Problem: fourth_player (2022, round3)

Four friends are playing a card game with two teams of two players each. Team \(A\) consists of players \(A1\) and \(A2\) while team \(B\) consists of players \(B1\) and \(B2\).

There is a deck of \(N\) cards (where \(N\) is always a multiple of \(4\)), numbered from \(1\) to \(N\), with all cards visible to all players at all times. First, the cards are dealt out evenly to each player:
- Player \(A1\) has cards \(A1_1\), ..., \(A1_{N/4}\).
- Player \(B1\) has cards \(B1_1\), ..., \(B1_{N/4}\).
- Player \(A2\) has cards \(A2_1\), ..., \(A2_{N/4}\).
- Player \(B2\) has cards \(B2_1\), ..., \(B2_{N/4}\).

The game proceeds for \(N/4\) rounds. In each round, each player plays a card. Player \(A1\) plays first, then player \(B1\), then player \(A2\), then player \(B2\). A player may choose to play any of their cards when it’s their turn. After all four players have played a card, the team who played the highest card will score \(1\) point. Once a round is complete, the four played cards are removed from the game, and then the next round starts. This continues until all cards have been played.

For example, the first round of the second sample case might be played as follows, with player \(B2\) winning a point for team \(B\):

{{PHOTO_ID:1558229151280116|WIDTH:600}}

Assuming each team plays to maximize its score, how many points will team \(A\) score?

# Constraints

\(1 \le T \le 500\)
\(4 \le N \le 4{,}000{,}000\)
\(N\) is a multiple of \(4\).
Each card from \(1\) to \(N\) is guaranteed to exist in exactly one player’s hand.

The sum of \(N\) across all test cases is at most \(5{,}000{,}000\).

# Input Format

Input begins with a single integer \(T\), the number of test cases. For each test case, there is first a line containing a single integer \(N\). Then there are \(4\) lines containing the players' cards:
- Line 1: \(N/4\) space-separated integers, \(A1_1, ..., A1_{N/4}\).
- Line 2: \(N/4\) space-separated integers, \(B1_1, ..., B1_{N/4}\).
- Line 3: \(N/4\) space-separated integers, \(A2_1, ..., A2_{N/4}\).
- Line 4: \(N/4\) space-separated integers, \(B2_1, ..., B2_{N/4}\).

# Output Format

For the \(i\)th test case, output a line containing `"Case #i: "` followed by a single integer, the number of points that team \(A\) will score.

# Sample Explanation

In the first case, one possible way the cards can be played optimally is:
- Round 1: \([2, 7, \textbf{8}, 5]\)
- Round 2: \([1, 3, \textbf{6}, 4]\)

Team \(A\) will score \(2\) points, and team \(B\) can do no better by playing differently.

In the second case, one possible way the cards can be played optimally is:

- Round 1: \([1, 6, 2, \textbf{9}]\)
- Round 2: \([\textbf{13}, 5, 3, 8]\)
- Round 3: \([12, 15, \textbf{16}, 10]\)
- Round 4: \([\textbf{14}, 7, 4, 11]\)

Team \(A\) will score \(3\) points.

In the third case, one possible way the cards can be played optimally is:

- Round 1: \([11, \textbf{12}, 9, 4]\)
- Round 2: \([13, 2, 8, \textbf{14}]\)
- Round 3: \([6, 1, 5, \textbf{10}]\)
- Round 4: \([15, \textbf{16}, 7, 3]\)

Team \(B\) can always prevent team \(A\) from scoring any points.

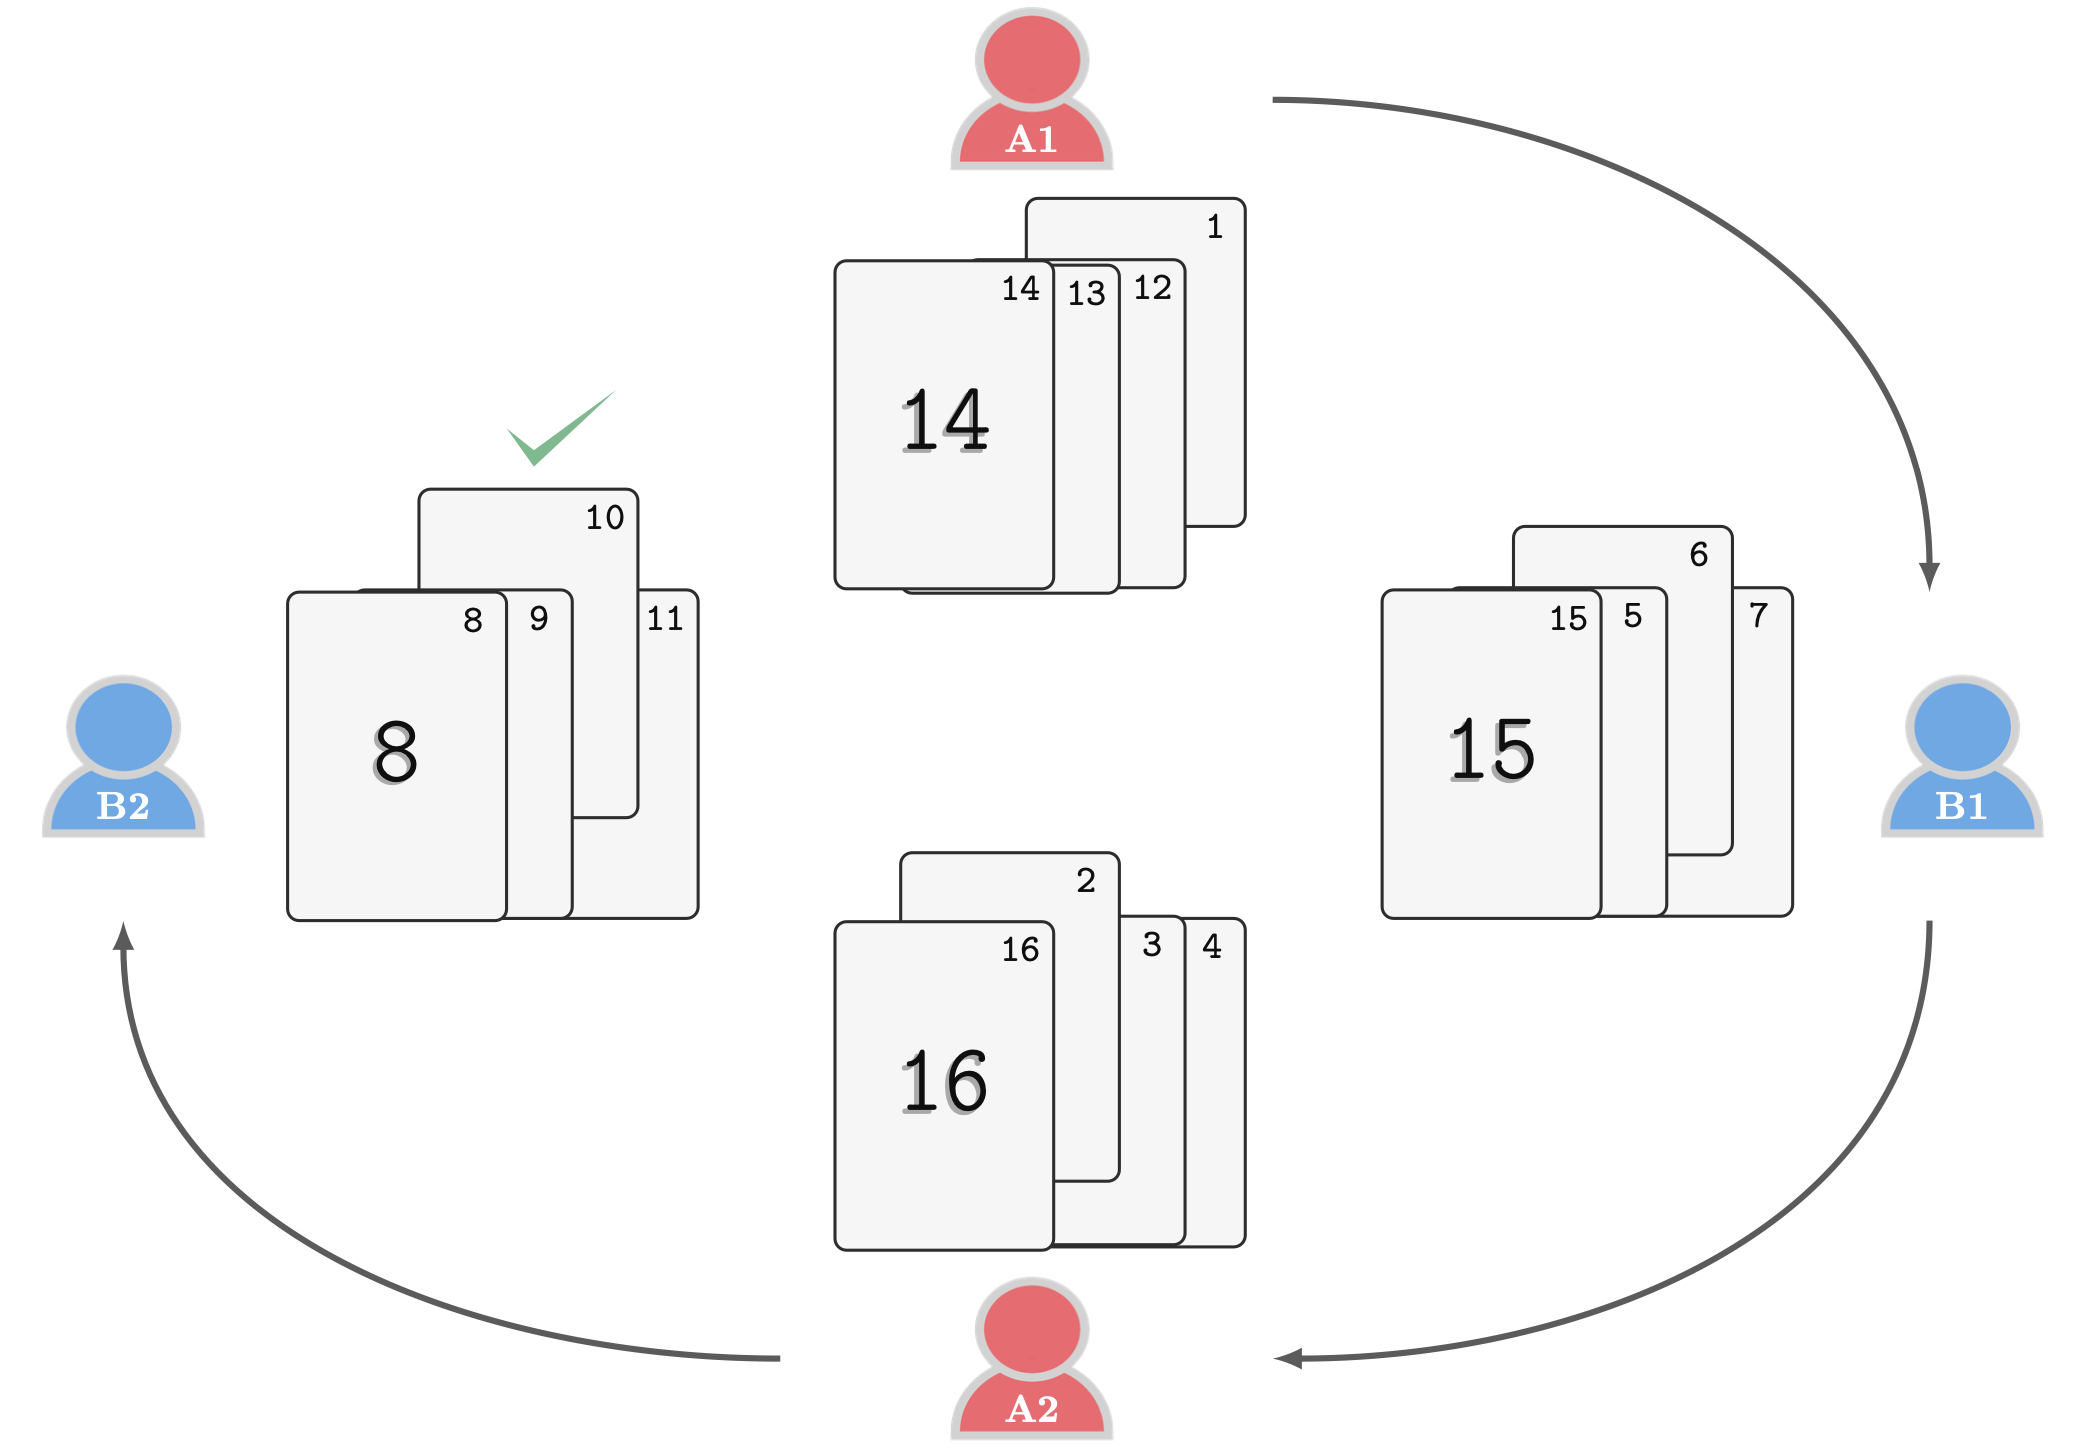

Sample input:
5
8
1 2
3 7
6 8
4 5
16
14 13 12 1
15 5 6 7
16 2 3 4
8 9 10 11
16
15 13 11 6
16 12 1 2
5 9 7 8
14 10 3 4
8
5 2
8 4
7 3
6 1
24
7 6 14 22 18 12
20 23 13 8 16 11
24 21 4 9 1 19
15 5 10 17 3 2

Sample output:
Case #1: 2
Case #2: 3
Case #3: 0
Case #4: 1
Case #5: 3

Solution:
It's helpful to work through an example, so let's use the third sample case. We'll sort each player's hand in decreasing order for convenience:

- \(A1: [15, 13, 11, 6]\)
- \(B1: [16, 12, 2, 1]\)
- \(A2: [9, 8, 7, 5]\)
- \(B2: [14, 10, 4, 3]\)

Note that the order that player \(A1\) plays their cards has no effect on the strategy of other players. In fact, since all players have perfect information, it helps to imagine reorganizing the game in a slightly different way: player \(A1\) plays all of their cards at once, one each into \(N/4\) different stacks. Then player \(B1\) plays all of their cards, again one each onto each of the stacks, and so on. After all cards are played, the team with the highest card in a stack scores a point for that stack.

We'll keep track of the highest card in each stack, and which team it belongs to. In our example, after player \(A1\) plays, the stacks are: \((15, A)\), \((13, A)\), \((11, A)\), \((6, A)\).

The general strategy for the other players is:
- First priority: cover as many of the opposing team's highest cards as possible
- Second priority: cover as many of your own team's lowest cards as possible

Here "cover" means "play a card higher than". As we'll see, this second priority is only meaningful to player \(A2\).

Player \(B1\) will cover as many of player \(A1\)'s highest cards as they can, using their own highest cards. In this example, \(B1\) will cover the \(15\) with the \(16\) and the \(11\) with the \(12\). Now the stacks are: \((16, B)\), \((13, A)\), \((12, B)\), and \((6, A)\).

Player \(A2\) similarly wants to cover as many cards owned by team \(B\) as possible, which in this case is none of them. \(A2\)'s second priority is to cover their *own* team's *lowest* cards with the highest cards possible. In this case \(A2\) can cover the \(6\) with the \(9\), and now the stacks are: \((16, B)\), \((13, A)\), \((12, B)\), \((9, A)\).

Player \(B2\) now finishes up by covering as many of team \(A\)'s cards as possible: \((16, B)\), \((14, B)\), \((12, B)\), \((10, B)\). In the end, team \(B\) scores every point.

This approach can be implemented in \(\mathcal{O}(N \log N\)\) time by sorting the initial hands and then resorting the stacks after each player plays.

#include <algorithm>
#include <iostream>
#include <vector>
using namespace std;

int solve() {
  int N;
  cin >> N;
  vector<vector<int>> C(2);
  for (int i = 0; i < 4; i++) {
    vector<int> H(N/4);
    for (int j = 0; j < N/4; j++) {
      cin >> H[j];
    }
    sort(H.begin(), H.end());
    if (i == 0) {
      C[0] = H;
    } else {
      int us = i % 2, them = 1 - us;
      vector<vector<int>> C2(2);
      // Cover as many of their team's highest cards as possible.
      for_each(C[them].rbegin(), C[them].rend(), [&](int card) {
        if (!H.empty() && H.back() > card) {
          C2[us].push_back(H.back());
          H.pop_back();
        } else {
          C2[them].push_back(card);
        }
      });
      // Cover as many of our team's lowest cards as possible.
      for (int card : C[us]) {
        if (!H.empty() && H.back() >= card) {
          C2[us].push_back(H.back());
          H.pop_back();
        } else {
          C2[us].push_back(card);
        }
      }
      C = C2;
      sort(C[us].begin(), C[us].end());
      sort(C[them].begin(), C[them].end());
    }
  }
  return C[0].size();
}

int main() {
  ios_base::sync_with_stdio(false);
  cin.tie(nullptr);
  int T;
  cin >> T;
  for (int t = 1; t <= T; t++) {
    cout << "Case #" << t << ": " << solve() << endl;
  }
  return 0;
}